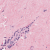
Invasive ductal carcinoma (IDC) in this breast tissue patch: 1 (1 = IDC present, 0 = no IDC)